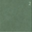
Piece: xx